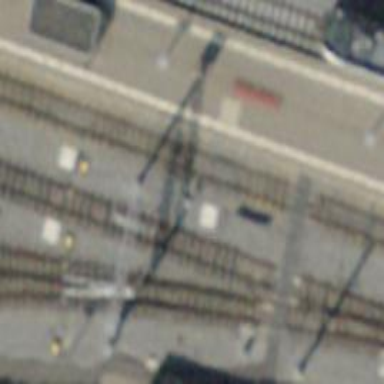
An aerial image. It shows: Railway stop with public transport stop position.